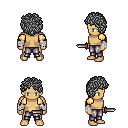
a pixel art fantasy rpg character, male body template, human, tanned skin, gold arm armor, metal pants, gray curly afro hairstyle, white cloth bandages, dagger, four views (front, back, left, right), 2x2 character sprite sheet, small pixel art, hard edges, no anti-aliasing